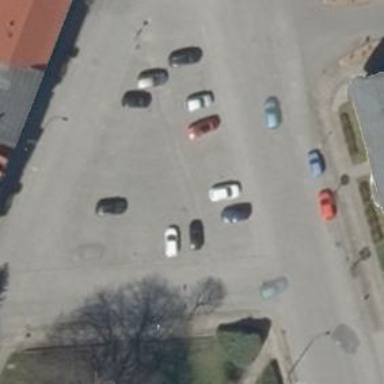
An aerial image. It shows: Parking area with surface.